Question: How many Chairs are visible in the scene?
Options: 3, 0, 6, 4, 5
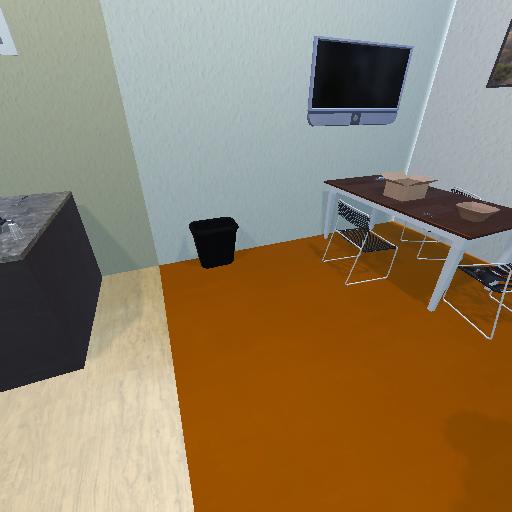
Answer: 3